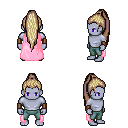
a pixel art fantasy rpg character, male body template, dark elf, purple skin, pink cape, teal pants, white blonde extra-long topknot hairstyle, leather bracers, four views (front, back, left, right), 2x2 character sprite sheet, small pixel art, hard edges, no anti-aliasing